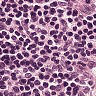
Metastatic tissue present: no